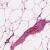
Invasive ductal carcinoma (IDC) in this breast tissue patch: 0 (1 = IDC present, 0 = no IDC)